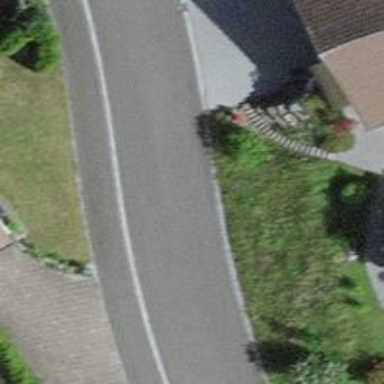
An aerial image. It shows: Residential road with separate asphalt sidewalk.